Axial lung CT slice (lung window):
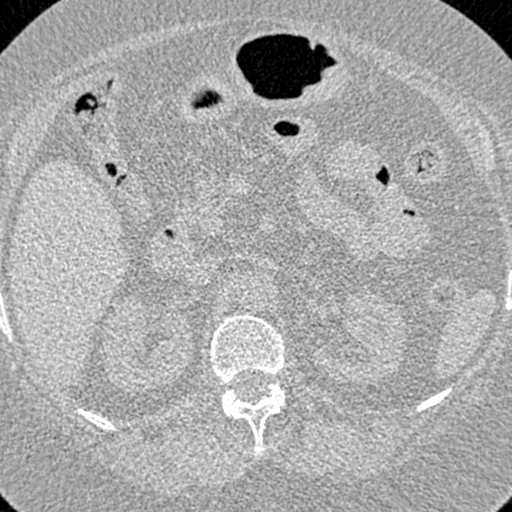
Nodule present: no